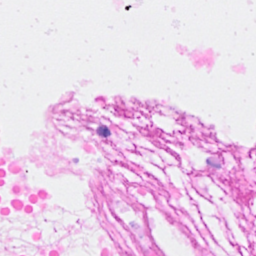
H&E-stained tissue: Breast